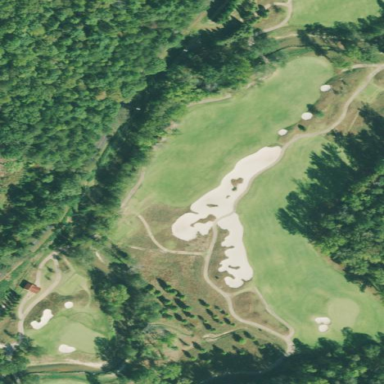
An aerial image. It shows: Grassy area designated as golf fairway.